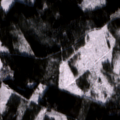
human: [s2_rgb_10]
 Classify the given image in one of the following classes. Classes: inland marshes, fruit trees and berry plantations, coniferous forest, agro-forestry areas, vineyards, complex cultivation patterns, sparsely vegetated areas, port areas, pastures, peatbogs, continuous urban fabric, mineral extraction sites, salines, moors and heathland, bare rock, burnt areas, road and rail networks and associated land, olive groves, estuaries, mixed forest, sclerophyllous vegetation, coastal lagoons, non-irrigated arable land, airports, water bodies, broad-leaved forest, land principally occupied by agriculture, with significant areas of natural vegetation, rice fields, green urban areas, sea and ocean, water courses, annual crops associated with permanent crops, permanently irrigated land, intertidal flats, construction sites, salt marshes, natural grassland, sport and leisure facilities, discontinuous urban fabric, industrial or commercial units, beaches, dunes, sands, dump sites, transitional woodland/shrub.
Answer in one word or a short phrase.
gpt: coniferous forest, mixed forest, transitional woodland/shrub